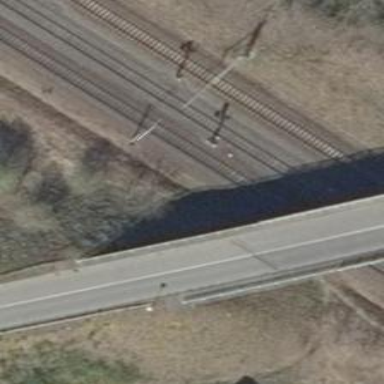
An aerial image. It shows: Railway signal.